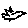
Label: bird